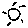
Label: sun